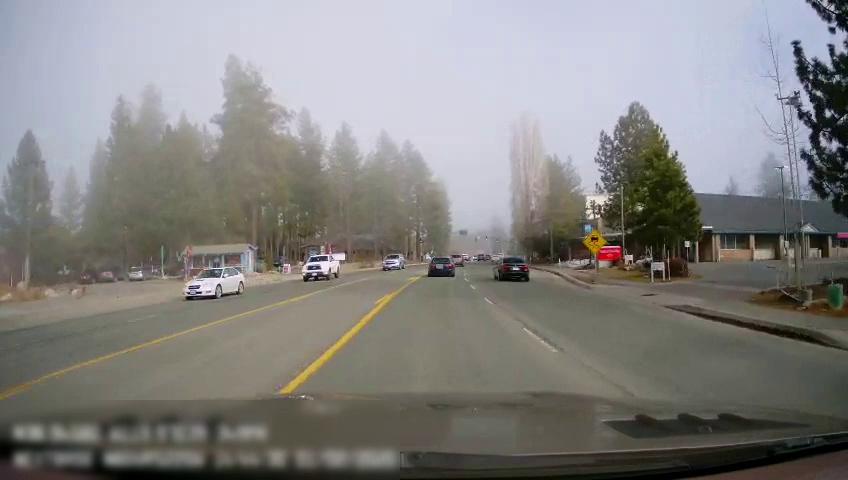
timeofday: Day
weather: Sunny
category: Drivable Space
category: Vehicles | Car
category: Vehicles | Car
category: Vehicles | Car
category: Vehicles | Truck
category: Vehicles | SUV
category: Vehicles | Car
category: Vehicles | Car
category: Vehicles | Car
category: Vehicles | Car
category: Lanes | Opposite Lane
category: Lanes | Current Lane
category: Lanes | Current Lane
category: Traffic | Signs